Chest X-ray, AP view. Patient: 54 years old, sex M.
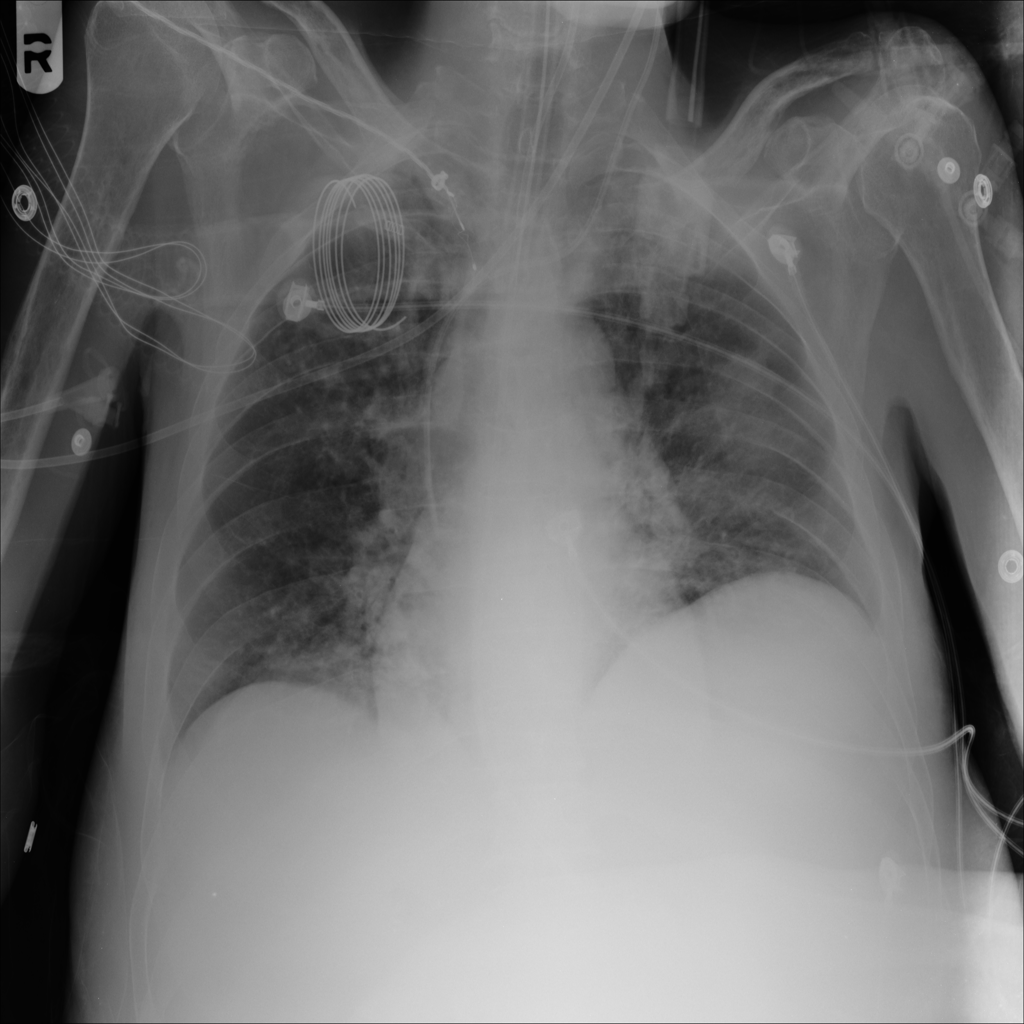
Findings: Infiltration